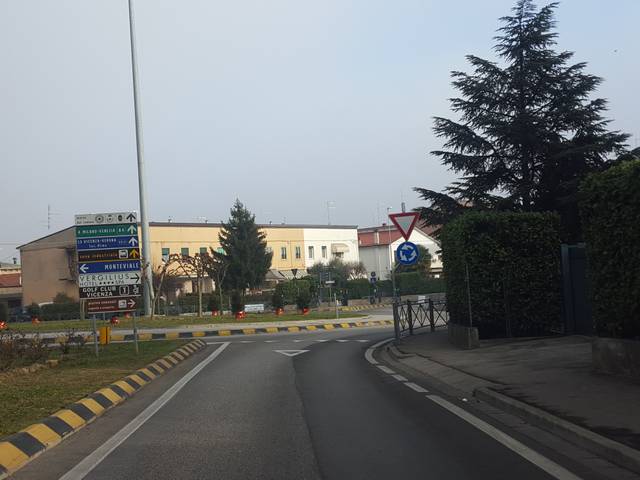
Region: Italy
Coordinates: 45.533, 11.478